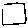
Label: square